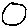
Label: circle